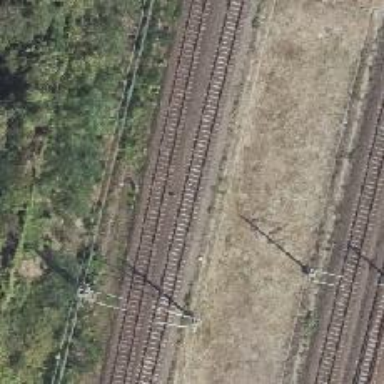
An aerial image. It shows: Railway signal.